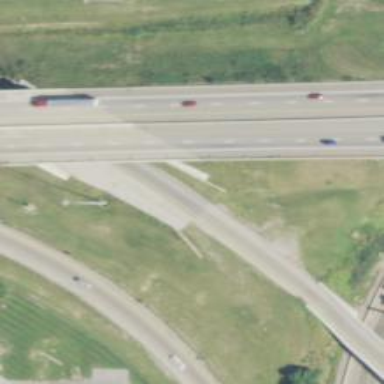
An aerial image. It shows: Motorway bridge.